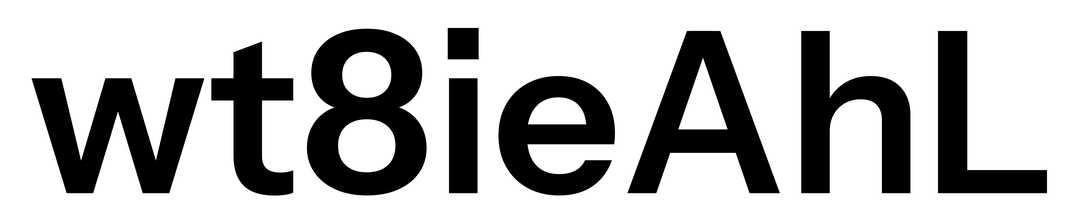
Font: InstrumentSans_SemiBold